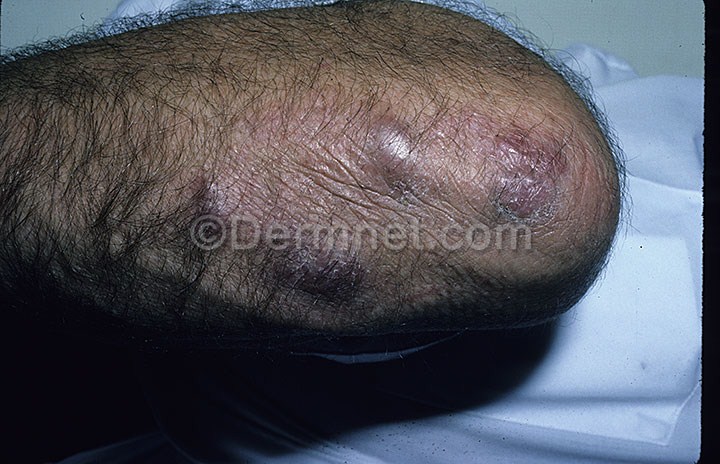
Disease: Systemic Disease